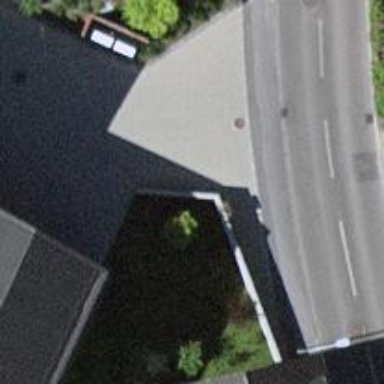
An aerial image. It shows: Retaining wall.